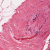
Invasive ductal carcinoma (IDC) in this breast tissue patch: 0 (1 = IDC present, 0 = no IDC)